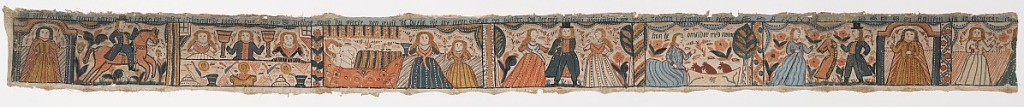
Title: Bonad
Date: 1775–1825
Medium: Hand painted on canvas
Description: First scene, figure in ocher-colored robe, and man in waistcoat on horse; man centered between two women, with chalice separating each; figure reclining in bed with two females standing at foot; man standing between two women; another figure in ocher-colored robe standing in door frame; woman in white gown. This panel represents the lost son, going off to foreign lands.